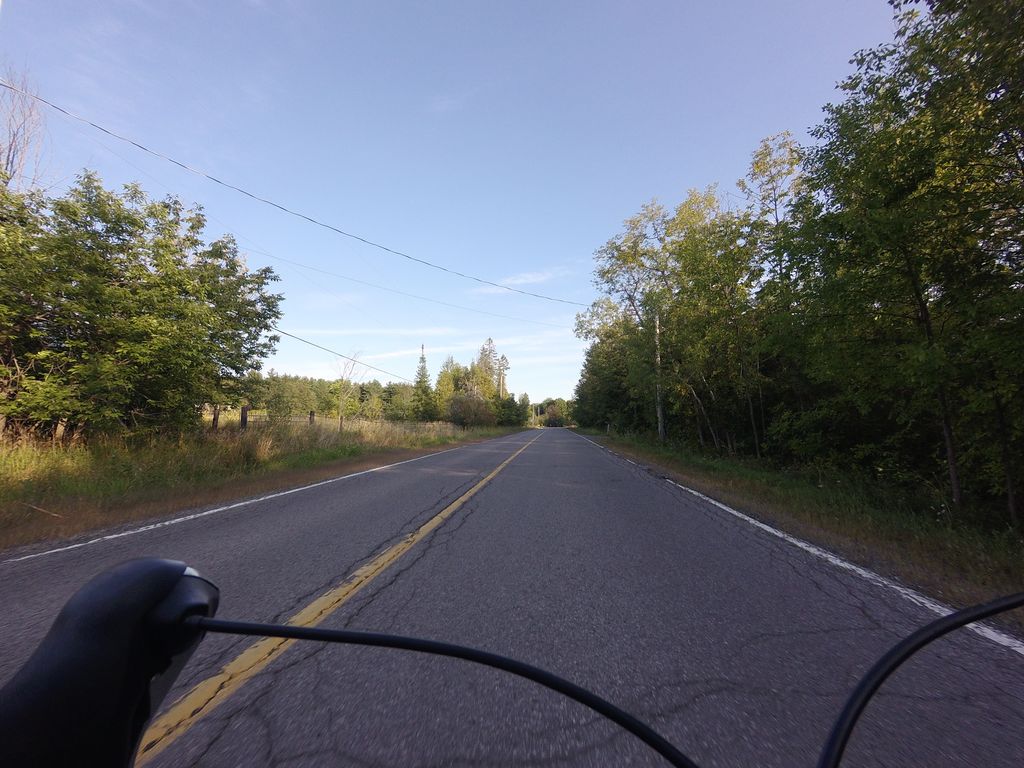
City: ottawa-gatineau